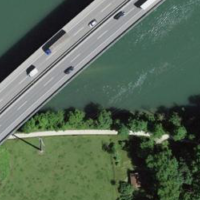
EUNIS habitat code: 57
Species observed at this site:
Geranium pyrenaicum